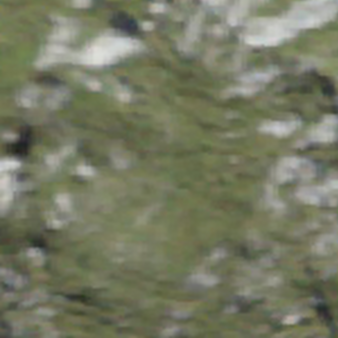
Label: other